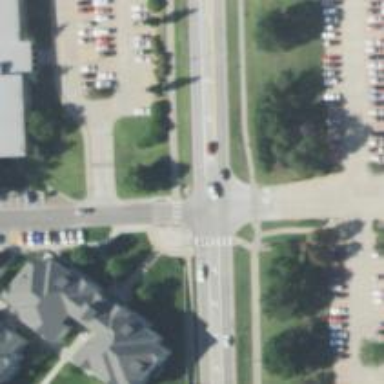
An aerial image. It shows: Footway.